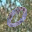
Label: 0